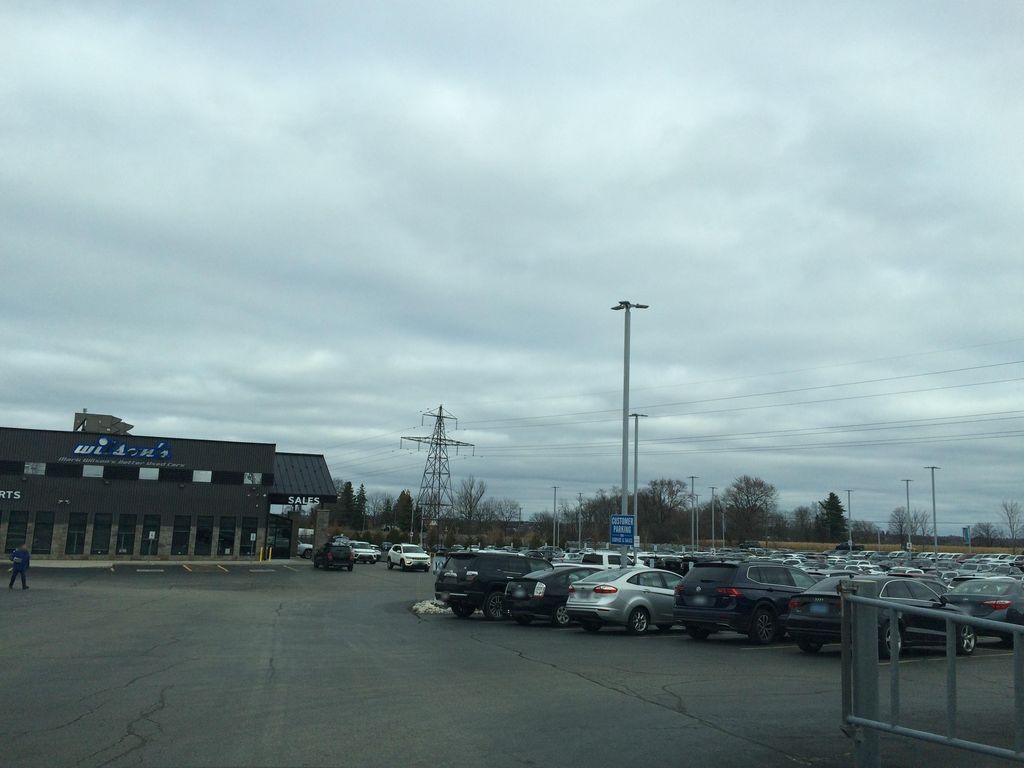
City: kitchener-waterloo